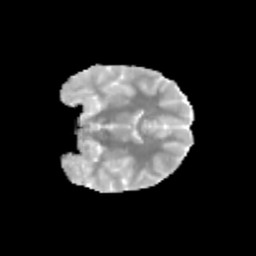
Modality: MD
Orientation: coronal
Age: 11
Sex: female
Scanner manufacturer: siemens
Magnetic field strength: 3 T
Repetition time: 3.8 s
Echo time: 0.07 s